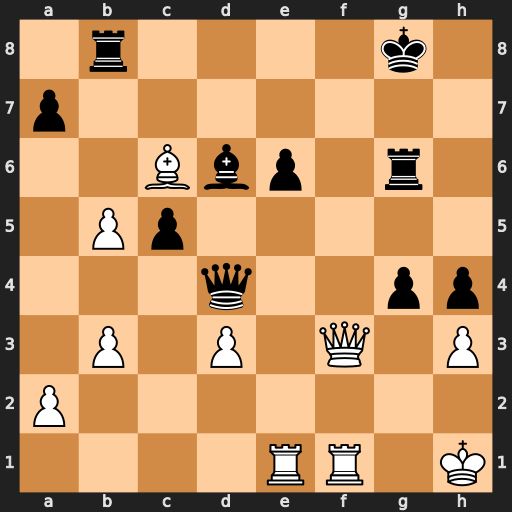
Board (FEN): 1r4k1/p7/2Bbp1r1/1Pp5/3q2pp/1P1P1Q1P/P7/4RR1K
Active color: w
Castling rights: -
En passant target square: -
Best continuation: Qf7+ Kh8 Qxg6